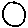
Label: circle